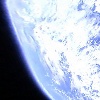
Label: cloud